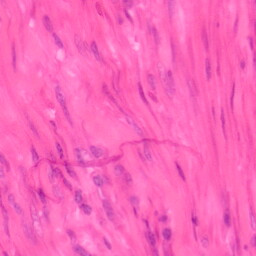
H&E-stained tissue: Colon